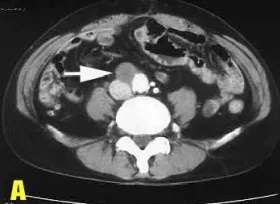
Computerised tomographic scan before and after treatment. A) Abdominal CT showed multiple lymph node swelling, suggesting the presence of metastases (arrowhead).
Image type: radiology (ct)